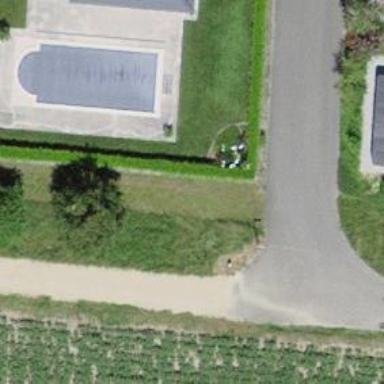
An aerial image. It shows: Hedge barrier.